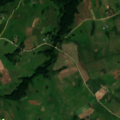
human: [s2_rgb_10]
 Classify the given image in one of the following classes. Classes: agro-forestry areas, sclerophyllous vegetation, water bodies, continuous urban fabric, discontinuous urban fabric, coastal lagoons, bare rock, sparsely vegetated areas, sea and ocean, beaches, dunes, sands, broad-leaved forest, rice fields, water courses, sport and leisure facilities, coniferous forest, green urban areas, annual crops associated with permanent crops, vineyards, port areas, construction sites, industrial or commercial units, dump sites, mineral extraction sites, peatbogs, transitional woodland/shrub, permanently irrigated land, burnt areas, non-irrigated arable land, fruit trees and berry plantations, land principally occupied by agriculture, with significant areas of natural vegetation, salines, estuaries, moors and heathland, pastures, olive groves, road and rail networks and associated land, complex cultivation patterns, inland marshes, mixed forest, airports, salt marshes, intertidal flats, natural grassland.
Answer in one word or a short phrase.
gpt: pastures, complex cultivation patterns, land principally occupied by agriculture, with significant areas of natural vegetation